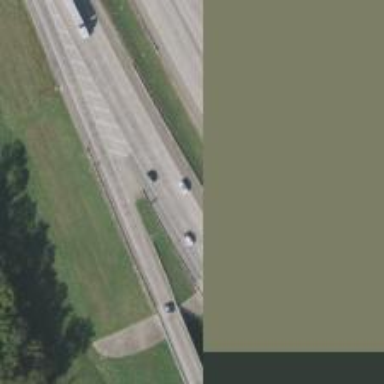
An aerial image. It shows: View of motorway.